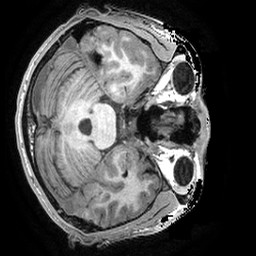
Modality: T1w
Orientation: axial
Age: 20
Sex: male
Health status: healthy
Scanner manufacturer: ge